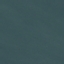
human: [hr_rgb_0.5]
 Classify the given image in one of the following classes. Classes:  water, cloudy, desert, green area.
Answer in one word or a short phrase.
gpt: water